高一 · 立体几何学
在一个长方体的容器中, 里面装有少量水, 现将容器绕着其底部的一条棱倾斜, 在倾斜的过程中.

(1)水面的形状不断变化, 可能是矩形, 也可能变成不是矩形的平行四边形，对吗？

(2)水的形状也不断变化, 可以是棱柱, 也可能变为棱台或棱雉, 对吗?

(3)如果倾斜时, 不是绕着底部的一条棱, 而是绕着其底部的一个顶点, 上面的第(1)题和第(2)题对不对?
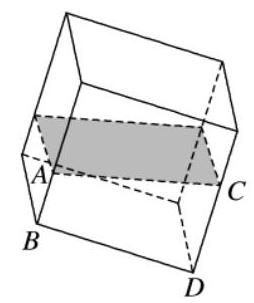
答案: )不对; 水面的形状就是用一个与棱(倾斜时固定不动的棱)平行的平面截长方体时截面的形状, 因而可以是矩形, 但不可能是其他非矩形的平行四边形。

(2)不对; 水的形状就是用与棱(将长方体倾斜时固定不动的棱)平行的平面将长方体截去一部分后, 剩余部分的几何体, 此几何体是棱柱, 水比较少时, 是三棱柱, 水多时, 可能是四棱柱或五棱柱, 但不可能是棱台或棱锥.

(3)用任意一个平面去截长方体, 其截面形状可以是三角形, 四边形, 五边形, 六边形, 因而水面的形状可以是三角形, 四边形, 五边形, 六边形; 水的形状可以是棱锥, 棱柱, 但不可能是棱台. 故此时(1)对, (2)不对.